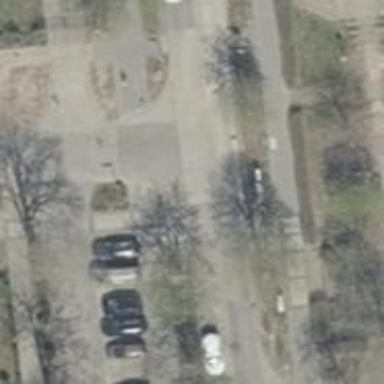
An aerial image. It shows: Residential road with concrete surface. There is separate sidewalk.